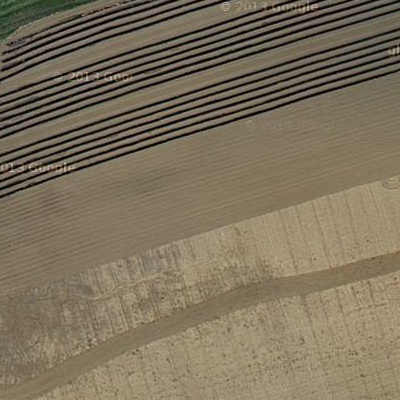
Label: bField